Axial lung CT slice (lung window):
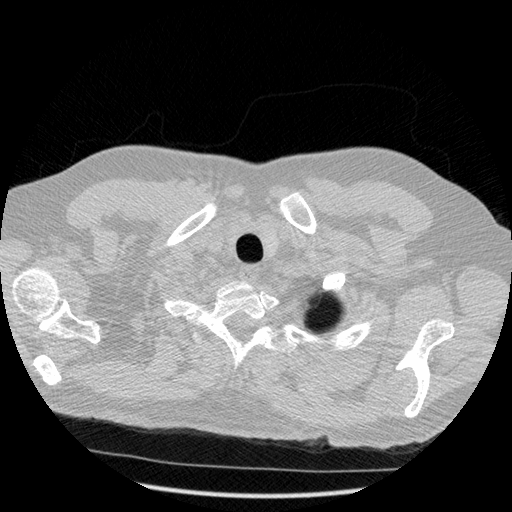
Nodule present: no